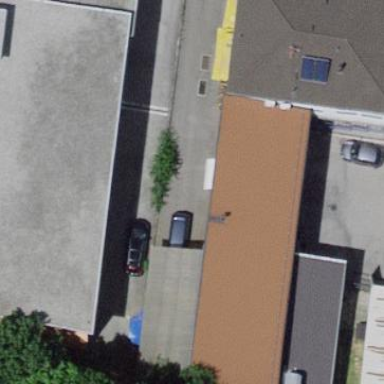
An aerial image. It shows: Industrial building.